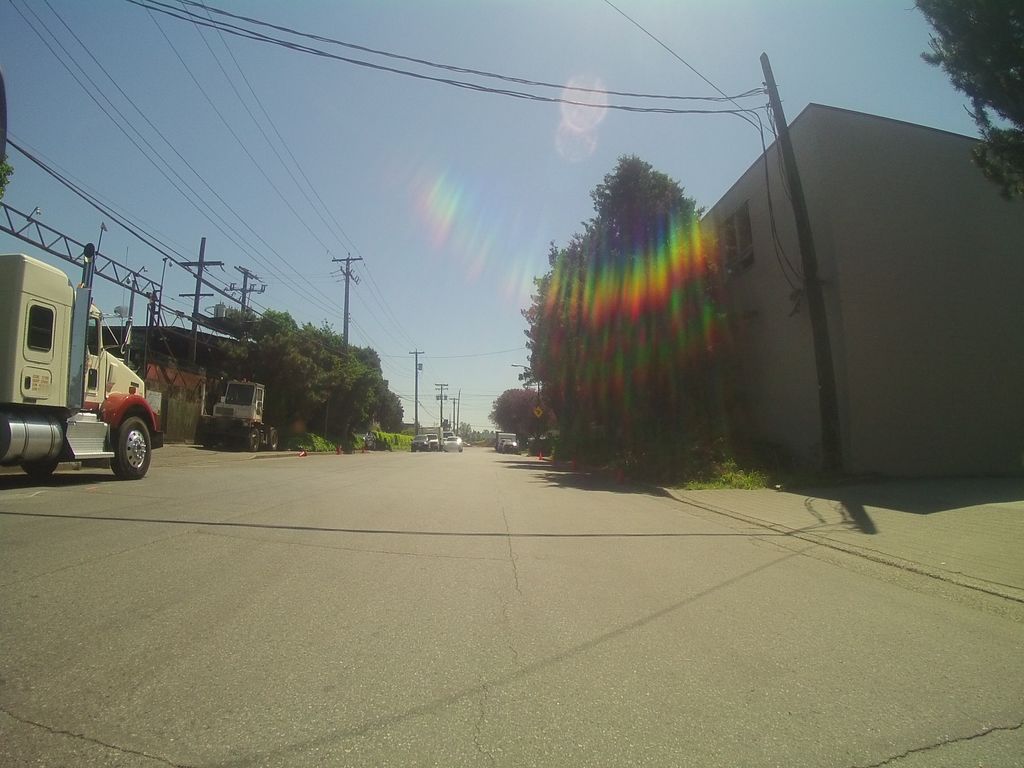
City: vancouver